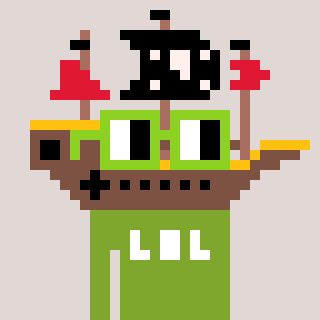
a pixel art character with square light green glasses, a pirateship-shaped head and a slimegreen-colored body on a warm background